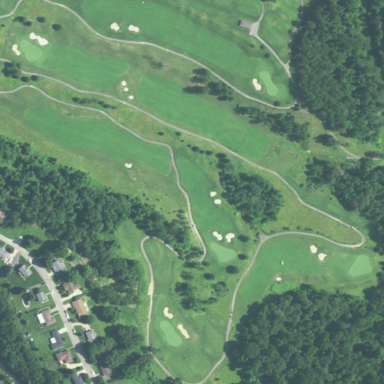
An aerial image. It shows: Rough grass area used for golfing.